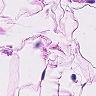
Metastatic tissue present: no